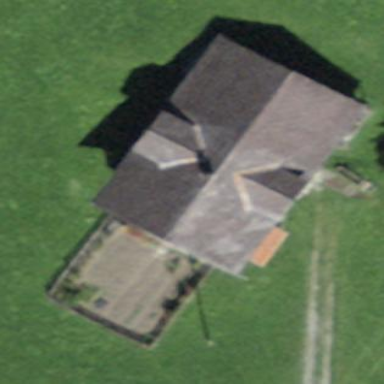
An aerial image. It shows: Farm building.